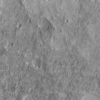
Label: not_dusty